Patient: sex M, age 58
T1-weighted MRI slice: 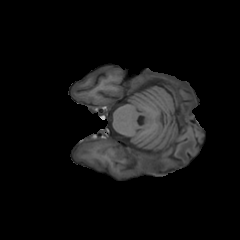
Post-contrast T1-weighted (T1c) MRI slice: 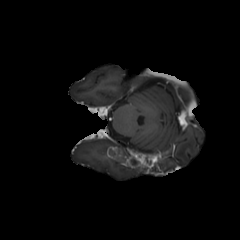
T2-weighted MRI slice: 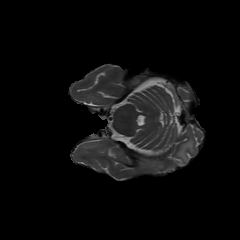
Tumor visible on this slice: yes
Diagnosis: Glioblastoma, IDH-wildtype
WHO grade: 4